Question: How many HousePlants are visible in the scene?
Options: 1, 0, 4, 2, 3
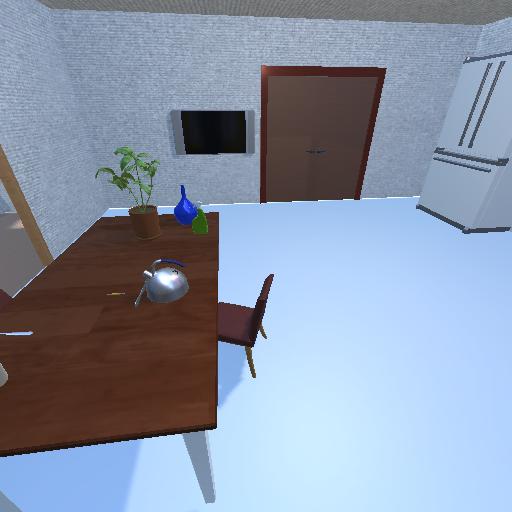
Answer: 1